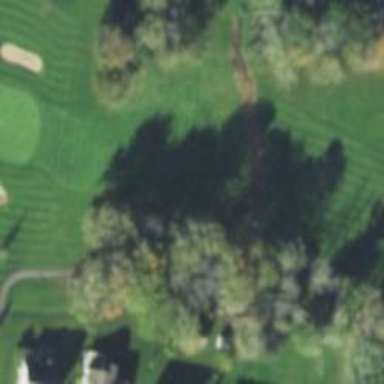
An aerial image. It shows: View of golf hole.